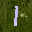
Label: 1